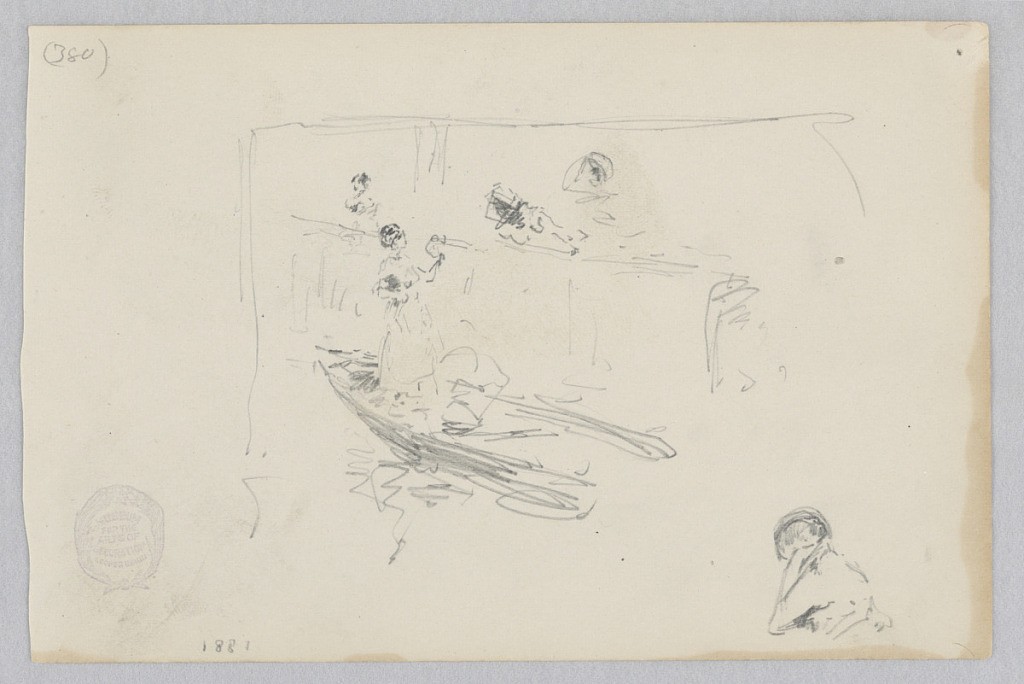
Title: View of Venice, Italy
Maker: Robert Frederick Blum, American, 1857–1903
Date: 1881
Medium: Graphite on wove paper
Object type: Drawing
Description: Sketch of a gondola and canal in Venice.